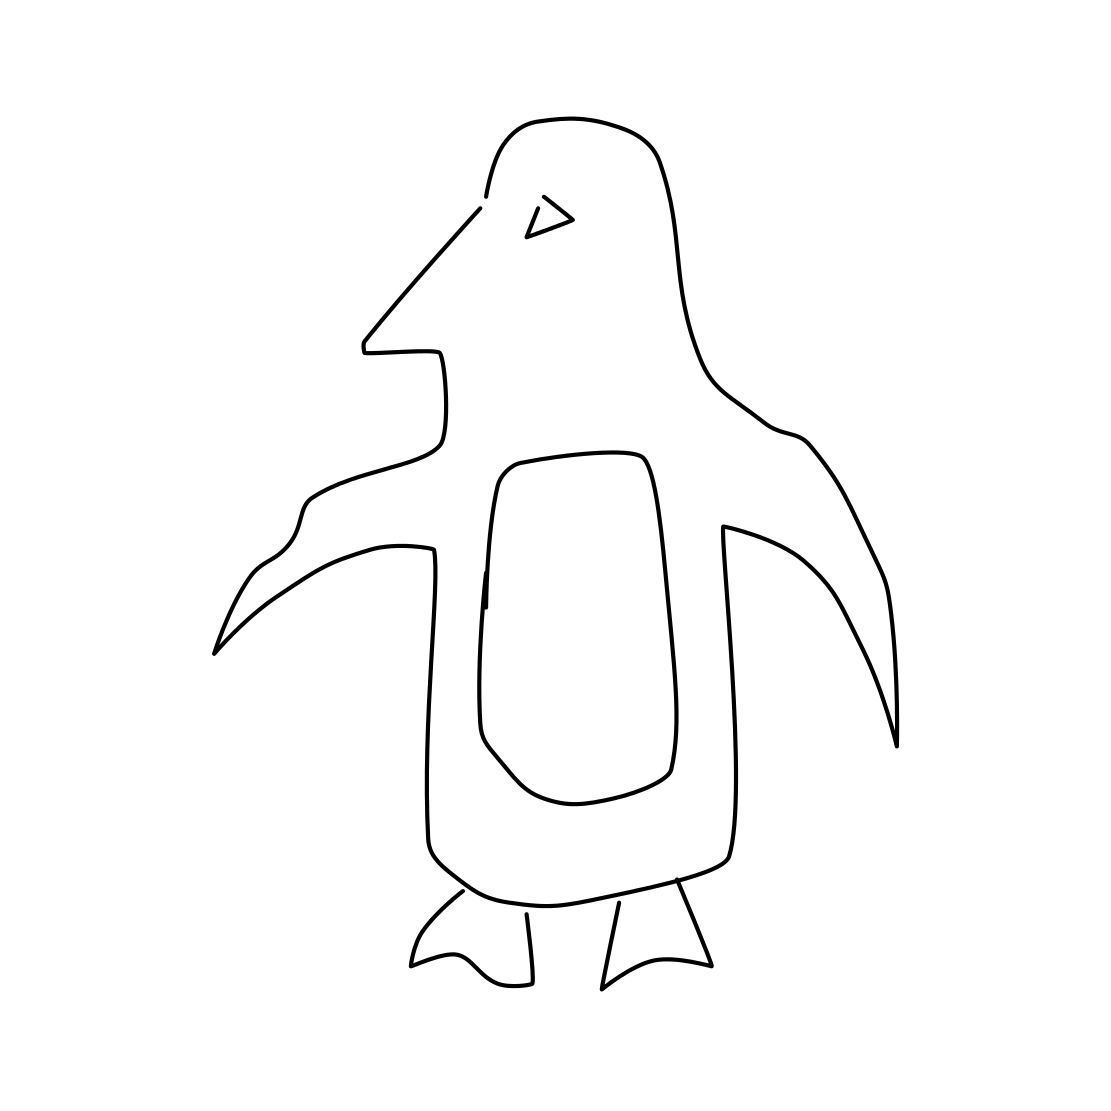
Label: penguin